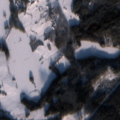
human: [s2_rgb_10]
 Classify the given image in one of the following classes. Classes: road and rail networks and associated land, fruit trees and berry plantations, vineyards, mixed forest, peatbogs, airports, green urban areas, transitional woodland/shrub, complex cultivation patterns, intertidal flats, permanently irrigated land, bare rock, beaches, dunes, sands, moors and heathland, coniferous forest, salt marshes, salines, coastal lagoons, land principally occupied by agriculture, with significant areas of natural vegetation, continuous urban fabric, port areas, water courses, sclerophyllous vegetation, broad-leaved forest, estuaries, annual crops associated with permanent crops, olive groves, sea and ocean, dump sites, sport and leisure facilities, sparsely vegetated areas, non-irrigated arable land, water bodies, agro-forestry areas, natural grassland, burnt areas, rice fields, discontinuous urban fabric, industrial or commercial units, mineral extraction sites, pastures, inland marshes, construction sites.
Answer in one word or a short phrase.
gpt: land principally occupied by agriculture, with significant areas of natural vegetation, coniferous forest, mixed forest, water bodies